Question: What are the maximum sizes allows for Preference Pane icons in OS X?
I've looked through the OS X Style Guide and I can't find the maximum size of these, esp with regards to Retina and Non-Retina assets.
E.g. These from XCode 4.6

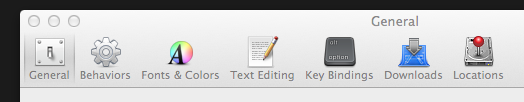
Answer: I believe the maximum size for an icon is '512x512' for non retina and '1024x1024' on retina displays. However, in the preference pane, icons are displayed much smaller.
I don't know the answer to your question. It depends on the size of the display, but it is safe to assume than in your situation, on a retina display, you won't need more than '64x64'. However, I encourage you to develop the full set, as it is not much extra work, that way you will be prepared to use them on better displays in the future. Also, you will have a good-looking version to display elsewhere, should the need arise later.
See <URL>.
They say:
> Create icons for standard- and high-resolution displays. You need to
supply two resources: 32x32 and 32x32@2x. See Table 5-1 for the
corresponding canvas sizes.
- <URL>